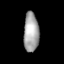
Tissue: lung
Cell type: Endothelial cells
Senescence score: 0.5513
Nuclear area (px): 583
Mean DAPI intensity: 165.576